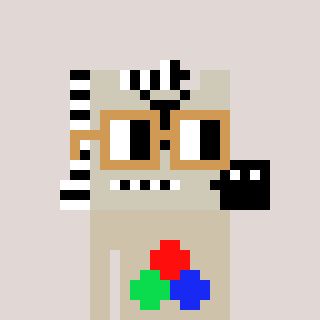
a pixel art character with square brown glasses, a zebra-shaped head and a bege-colored body on a warm background